Question: I have been trying to figure out my issue and I am not getting anywhere. I am getting the following message when trying to compile my react app:
'''
./src/context_state_config.js
Attempted import error: 'PostsReducer' is not exported from './store/reducers/posts_reducer'
'''
Here is my reducer file:
'''
import * as ACTION_TYPES from '../actions/action_types'
const initialState = {
post: [],
comments: []
}
const PostsReducer = (state = initialState, action) => {
switch(action.type) {
case ACTION_TYPES.FETCH_DB_POSTS:
return {
...state,
posts: action.payload
}
case ACTION_TYPES.REMOVE_DB_POSTS:
return {
...state,
posts: []
}
case ACTION_TYPES.FETCH_POST_COMMENTS:
return {
...state,
comments: action.payload
}
case ACTION_TYPES.REMOVE_POST_COMMENTS:
return {
...state,
comments: []
}
default:
return state
}
}
export default PostsReducer;
'''
Here is my context_state_config.js imports:
'''
import React, { useReducer } from 'react';
import Context from './utils/context';
import * as ACTIONS from './store/actions/actions';
import * as Reducer1 from './store/reducers/plain_reducer';
import * as AuthReducer from './store/reducers/auth_reducer';
import * as PostsReducer from './store/reducers/posts_reducer';
import * as FormReducer from './store/reducers/form_reducer';
import Routes from './routes';
import Auth from './utils/auth';
'''
Is there anything easy I am missing? I am drawing a blank.

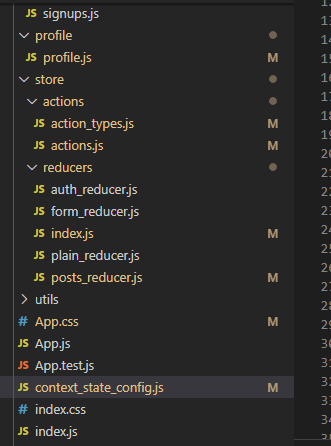
Answer: There are no named exports in your 'posts_reducer' file. There is only one export which is the 'default' export.
Instead of this:
'''
import * as PostsReducer from './store/reducers/posts_reducer';
'''
You should just import the default:
'''
import PostsReducer from './store/reducers/posts_reducer';
'''